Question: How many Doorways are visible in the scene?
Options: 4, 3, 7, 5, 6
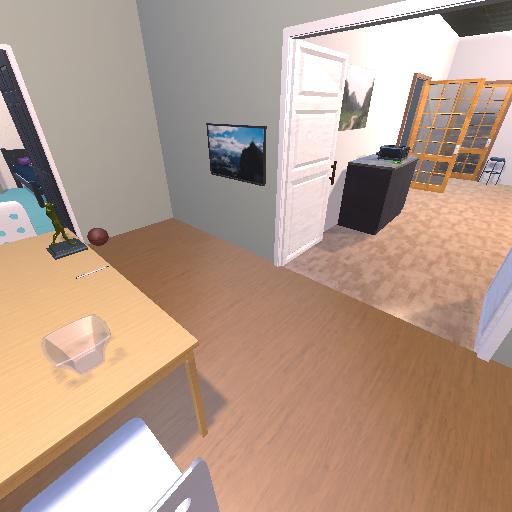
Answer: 4